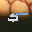
Label: 5